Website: apple
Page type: customer-info-address
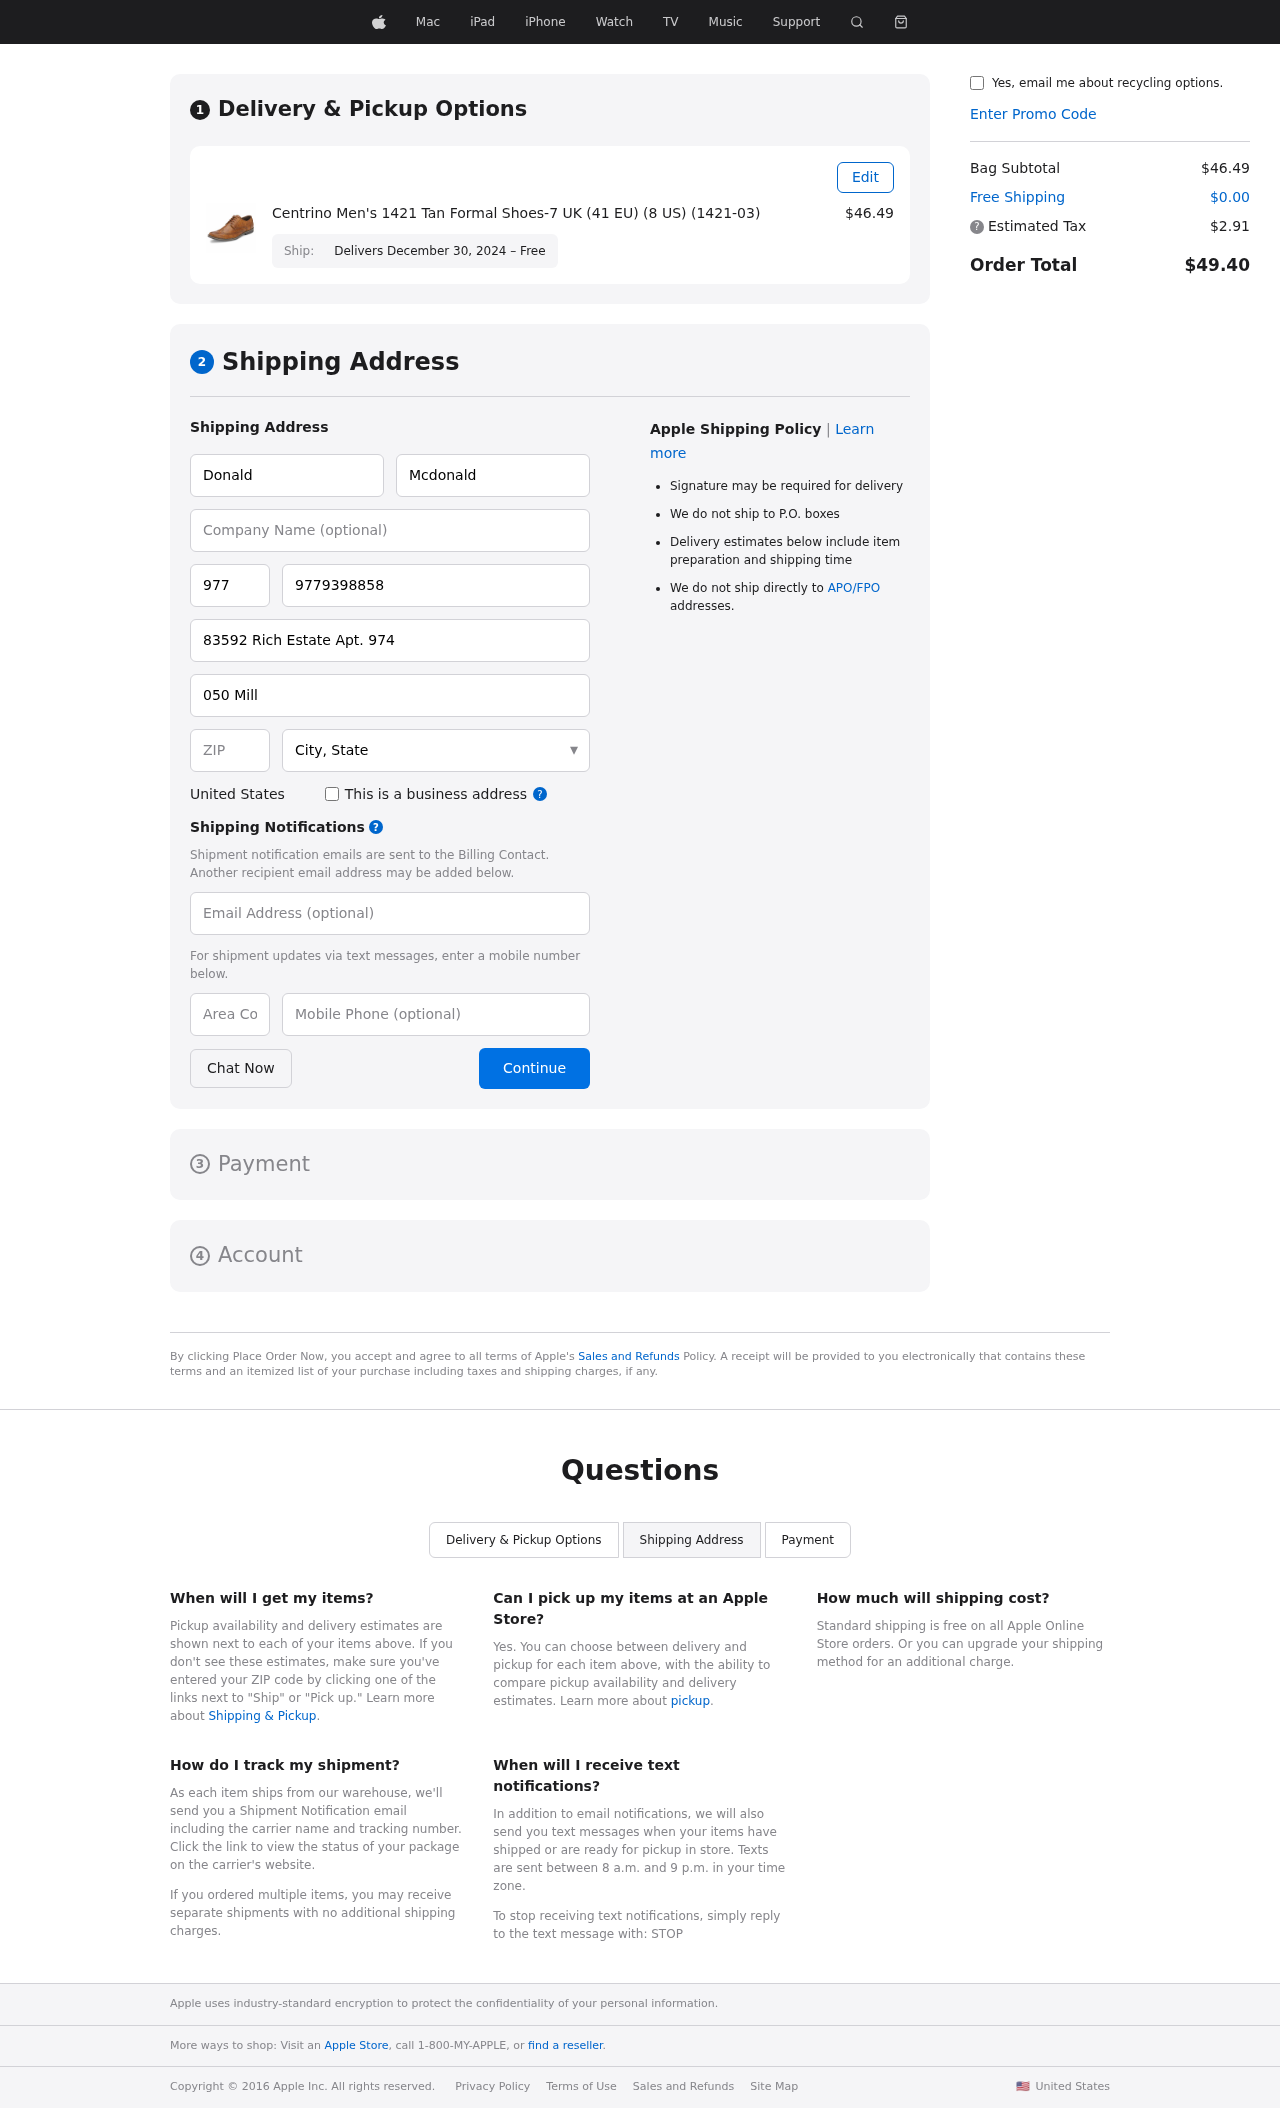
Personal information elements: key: PII_CITY_STATE
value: South Anna, ND
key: PII_COUNTRY
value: United States
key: PII_EMAIL
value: donald_mcdonald@hotmail.com
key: PII_FIRSTNAME
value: Donald
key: PII_LASTNAME
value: Mcdonald
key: PII_PHONE
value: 9779398858
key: PII_PHONE_ALT
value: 4503040894
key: PII_PHONE_ALT_AREA
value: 450
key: PII_PHONE_AREA
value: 977
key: PII_POSTCODE
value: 87077
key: PII_STREET
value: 83592 Rich Estate Apt. 974
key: PII_STREET2
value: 050 Miller Mountain
Product elements: key: PRODUCT1_NAME
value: Centrino Men's 1421 Tan Formal Shoes-7 UK (41 EU) (8 US) (1421-03)
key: PRODUCT1_PRICE
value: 46.49
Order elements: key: ORDER_DELIVERY_DATE
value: Delivers December 30, 2024 – Free
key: ORDER_SUBTOTAL
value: $46.49
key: ORDER_SHIPPING_COST
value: $0.00
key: ORDER_TAX
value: $2.91
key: ORDER_TOTAL
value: $49.40